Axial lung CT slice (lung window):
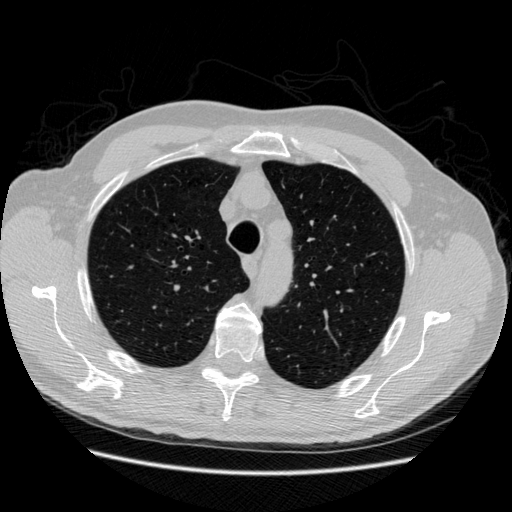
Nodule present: no